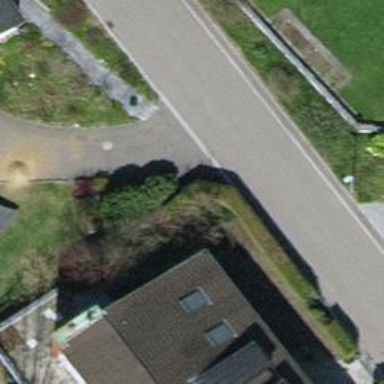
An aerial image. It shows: Hedge acting as barrier.